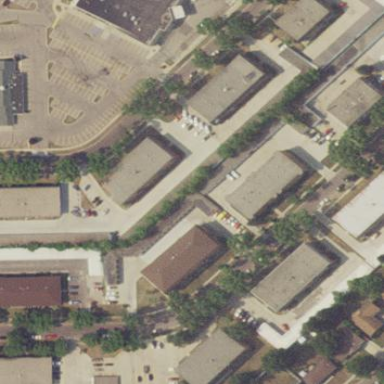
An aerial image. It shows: Garage building.